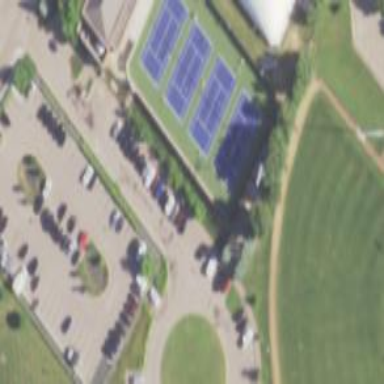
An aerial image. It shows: Building that is used for tennis.